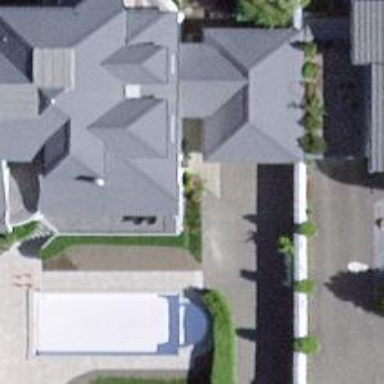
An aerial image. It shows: Simple house.